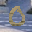
Label: 0